Interaction volume radius: 5 \u00c5
Interaction volume height: 15 \u00c5
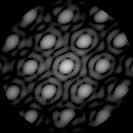
Disorder parameter: 0.0973